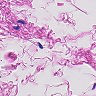
Metastatic tissue present: no